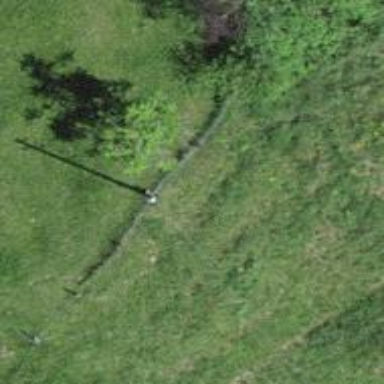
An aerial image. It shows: Minor power line.